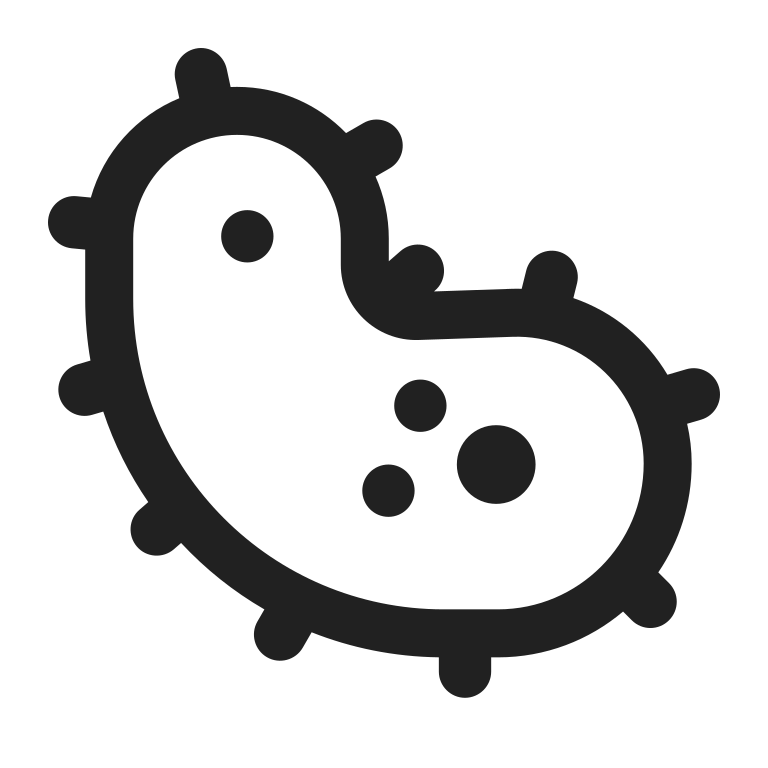
microbe high contrast